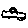
Label: car